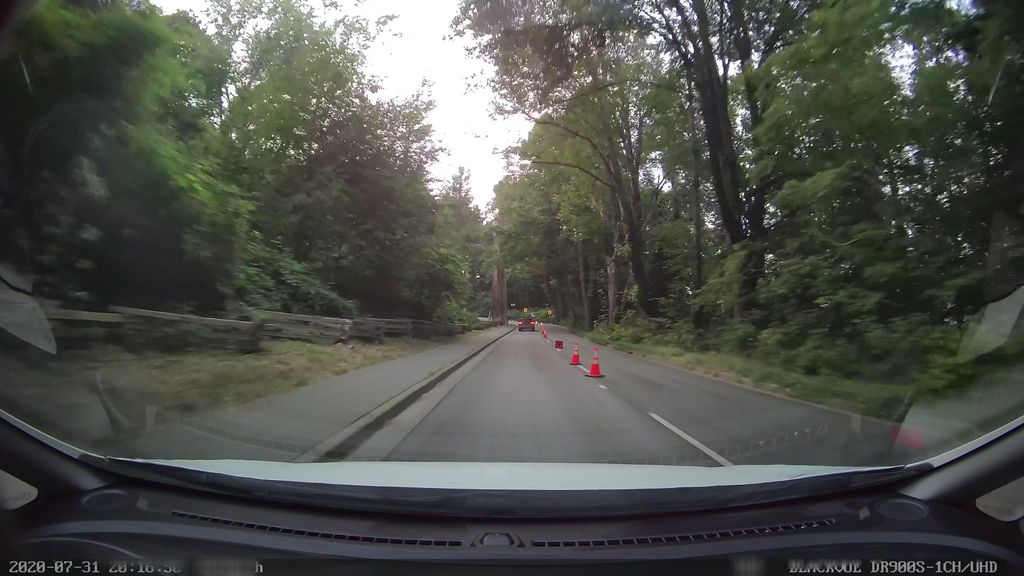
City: vancouver